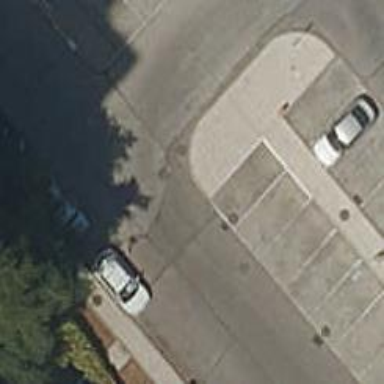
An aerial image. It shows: Paved parking aisle used as service road.